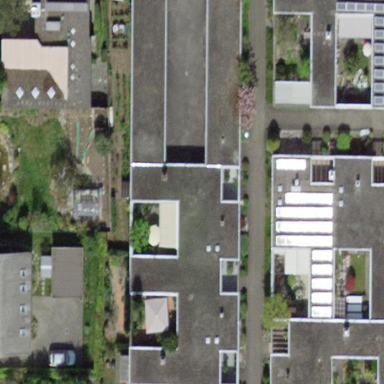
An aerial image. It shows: Building.